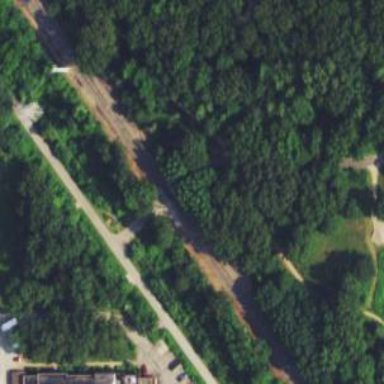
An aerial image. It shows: Railway crossing.